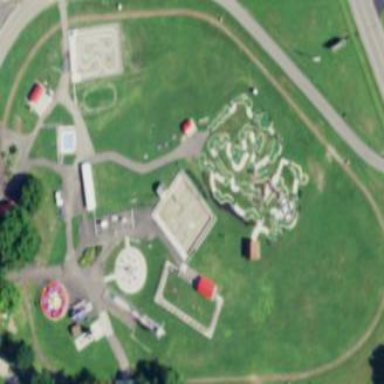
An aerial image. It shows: Miniature railway.